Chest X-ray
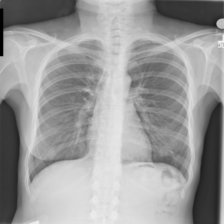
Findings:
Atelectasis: negative
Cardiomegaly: negative
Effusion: negative
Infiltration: negative
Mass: negative
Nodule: negative
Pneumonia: negative
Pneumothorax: negative
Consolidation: negative
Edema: negative
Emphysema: negative
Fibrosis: negative
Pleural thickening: negative
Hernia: negative